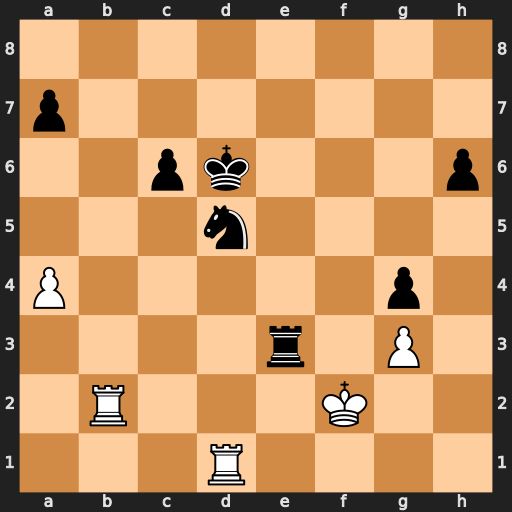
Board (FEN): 8/p7/2pk3p/3n4/P5p1/4r1P1/1R3K2/3R4
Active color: w
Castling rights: -
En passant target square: -
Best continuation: Rxd5+ Kxd5 Kxe3